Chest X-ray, AP view. Patient: 60 years old, sex F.
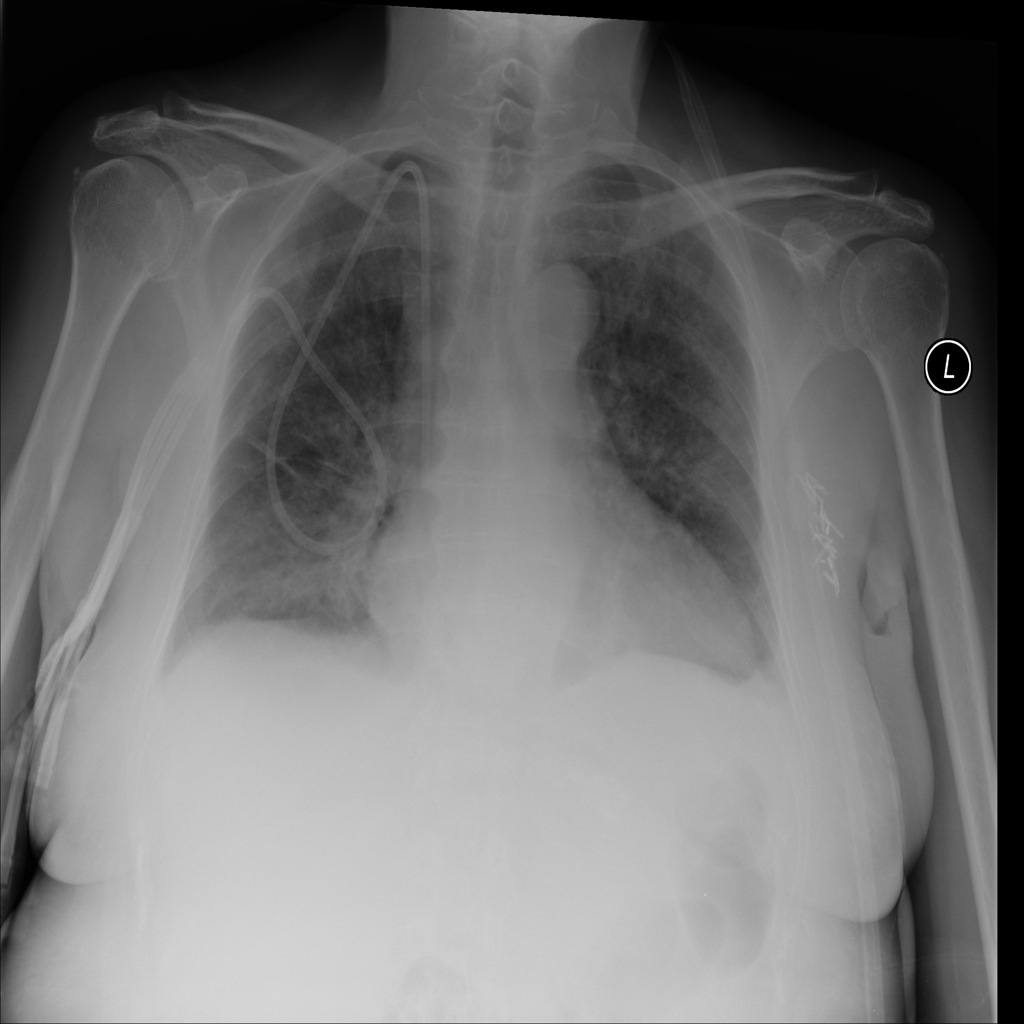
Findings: Cardiomegaly, Nodule